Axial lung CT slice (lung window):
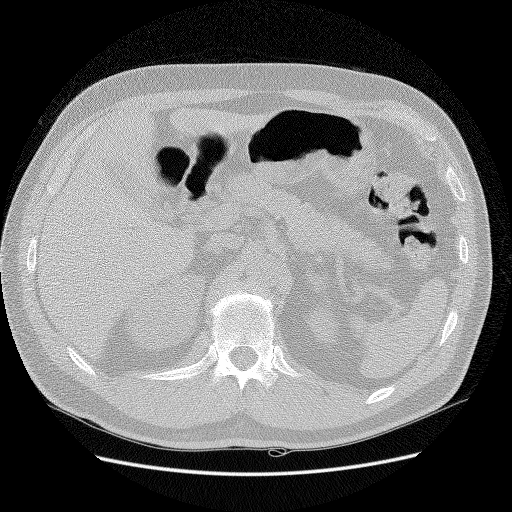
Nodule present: no